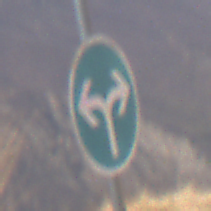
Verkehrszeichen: VorgeschriebeneFahrtrichtungRechtsOderLinks
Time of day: Midday
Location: Outdoor (Nature)
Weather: Clear
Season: NotSpecified
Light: Natural